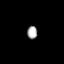
Tissue: prostate
Cell type: Myeloid cells
Senescence score: 0.344
Nuclear area (px): 128
Mean DAPI intensity: 170.367